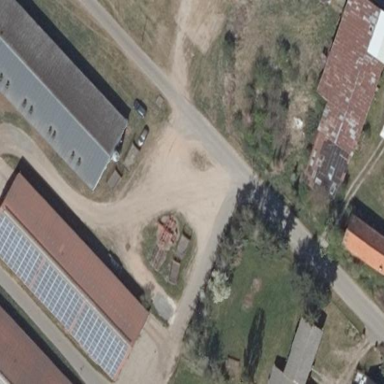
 generating electricity through photovoltaic methods."